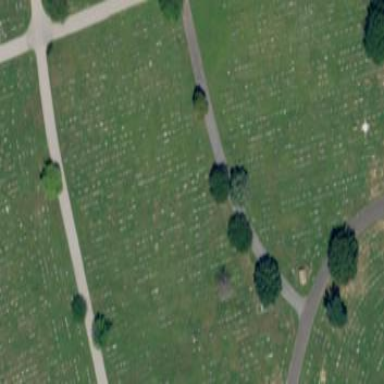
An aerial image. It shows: Sector within cemetery.